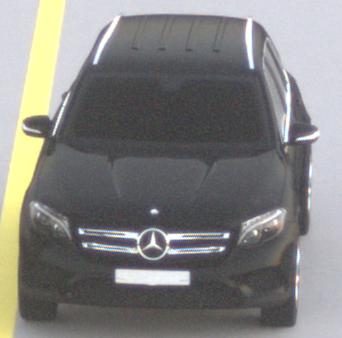
Make: Mercedes-Benz
Model: GLC 250
Detailed model: GLC (253)
Model produced from: 2015/09
Model produced until: 2018/05
Doors: 5
Color: black
Road condition: dry road
Daytime: sunrise or sunset
Contrast: low contrast